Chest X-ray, AP view. Patient: 59 years old, sex M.
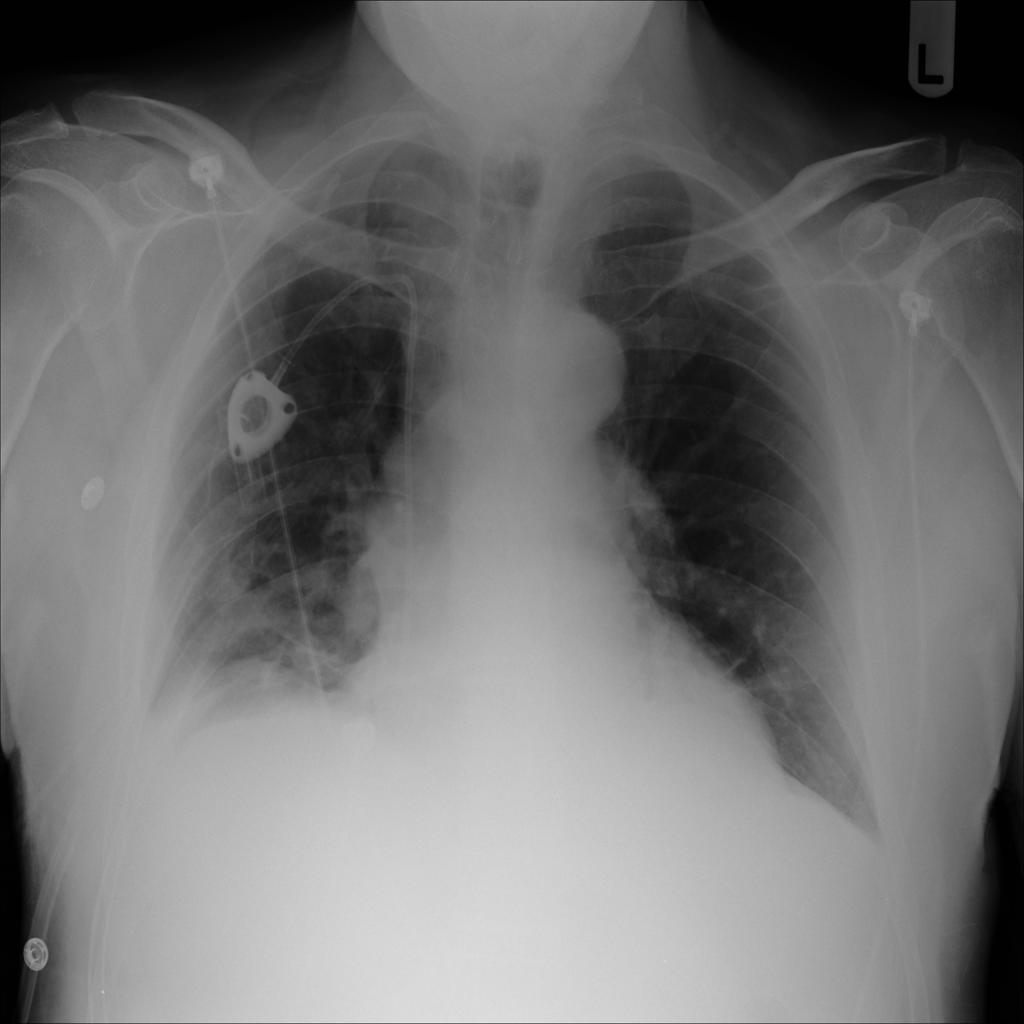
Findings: Atelectasis, Consolidation, Effusion